Field crop: tomato
Growth stage: 2
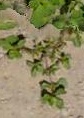
Species: portulaca